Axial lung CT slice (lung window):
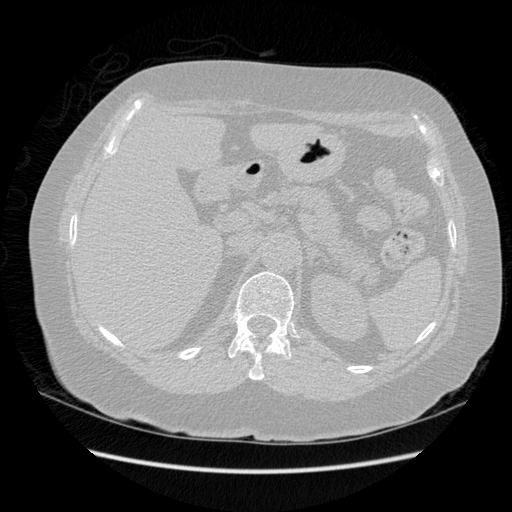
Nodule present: no